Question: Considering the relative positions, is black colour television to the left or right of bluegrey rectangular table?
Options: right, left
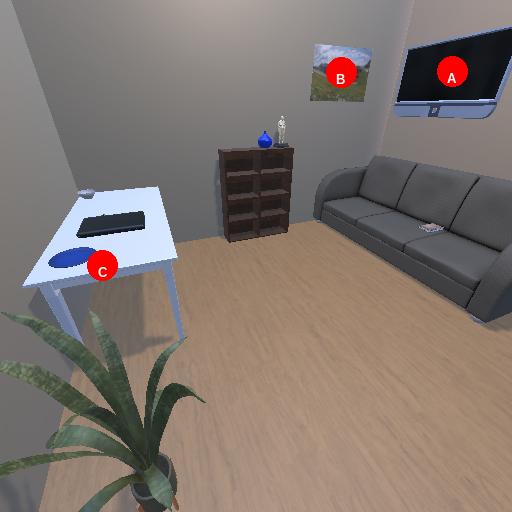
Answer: right